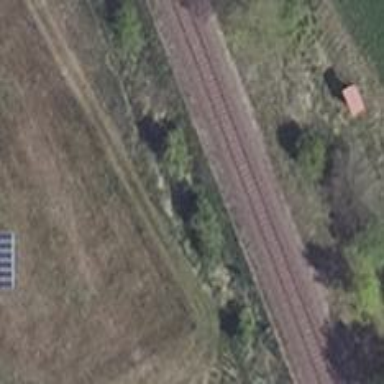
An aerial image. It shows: Railway signal.